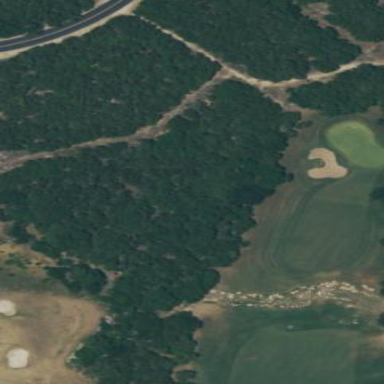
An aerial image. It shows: Golf rough area.